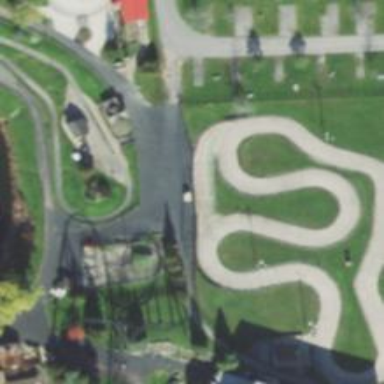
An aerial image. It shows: Karting raceway for sports activities.